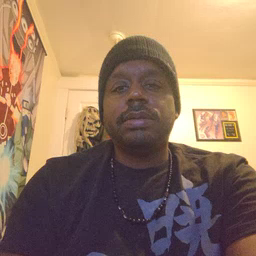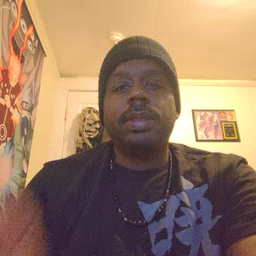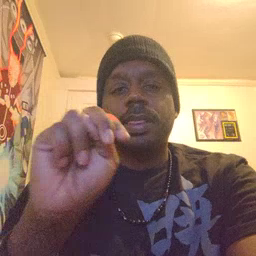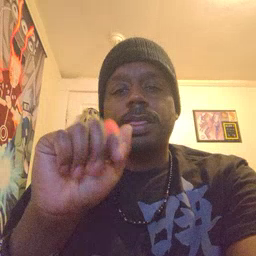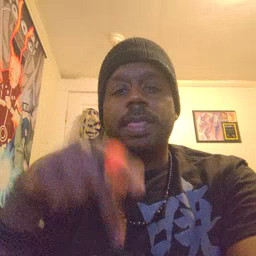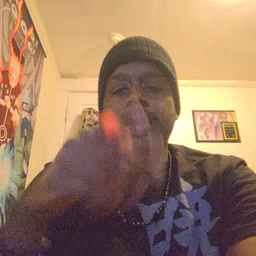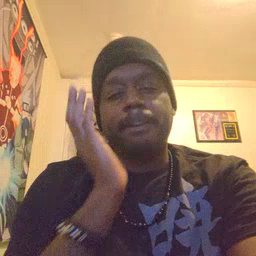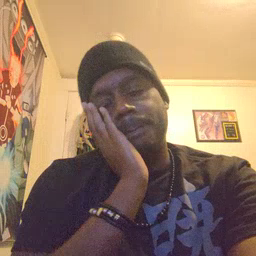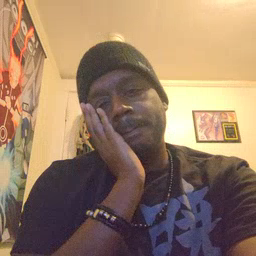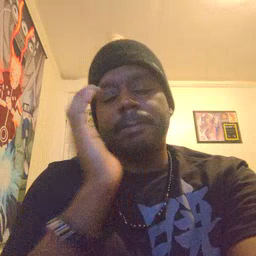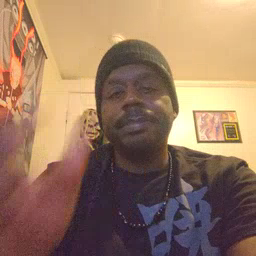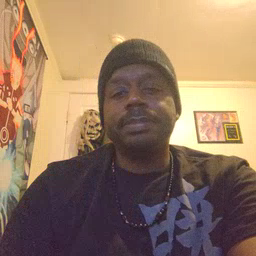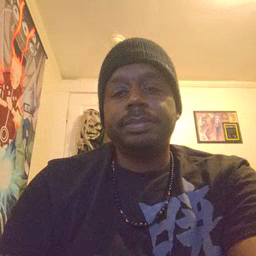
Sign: nap